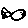
Label: fish